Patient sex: M
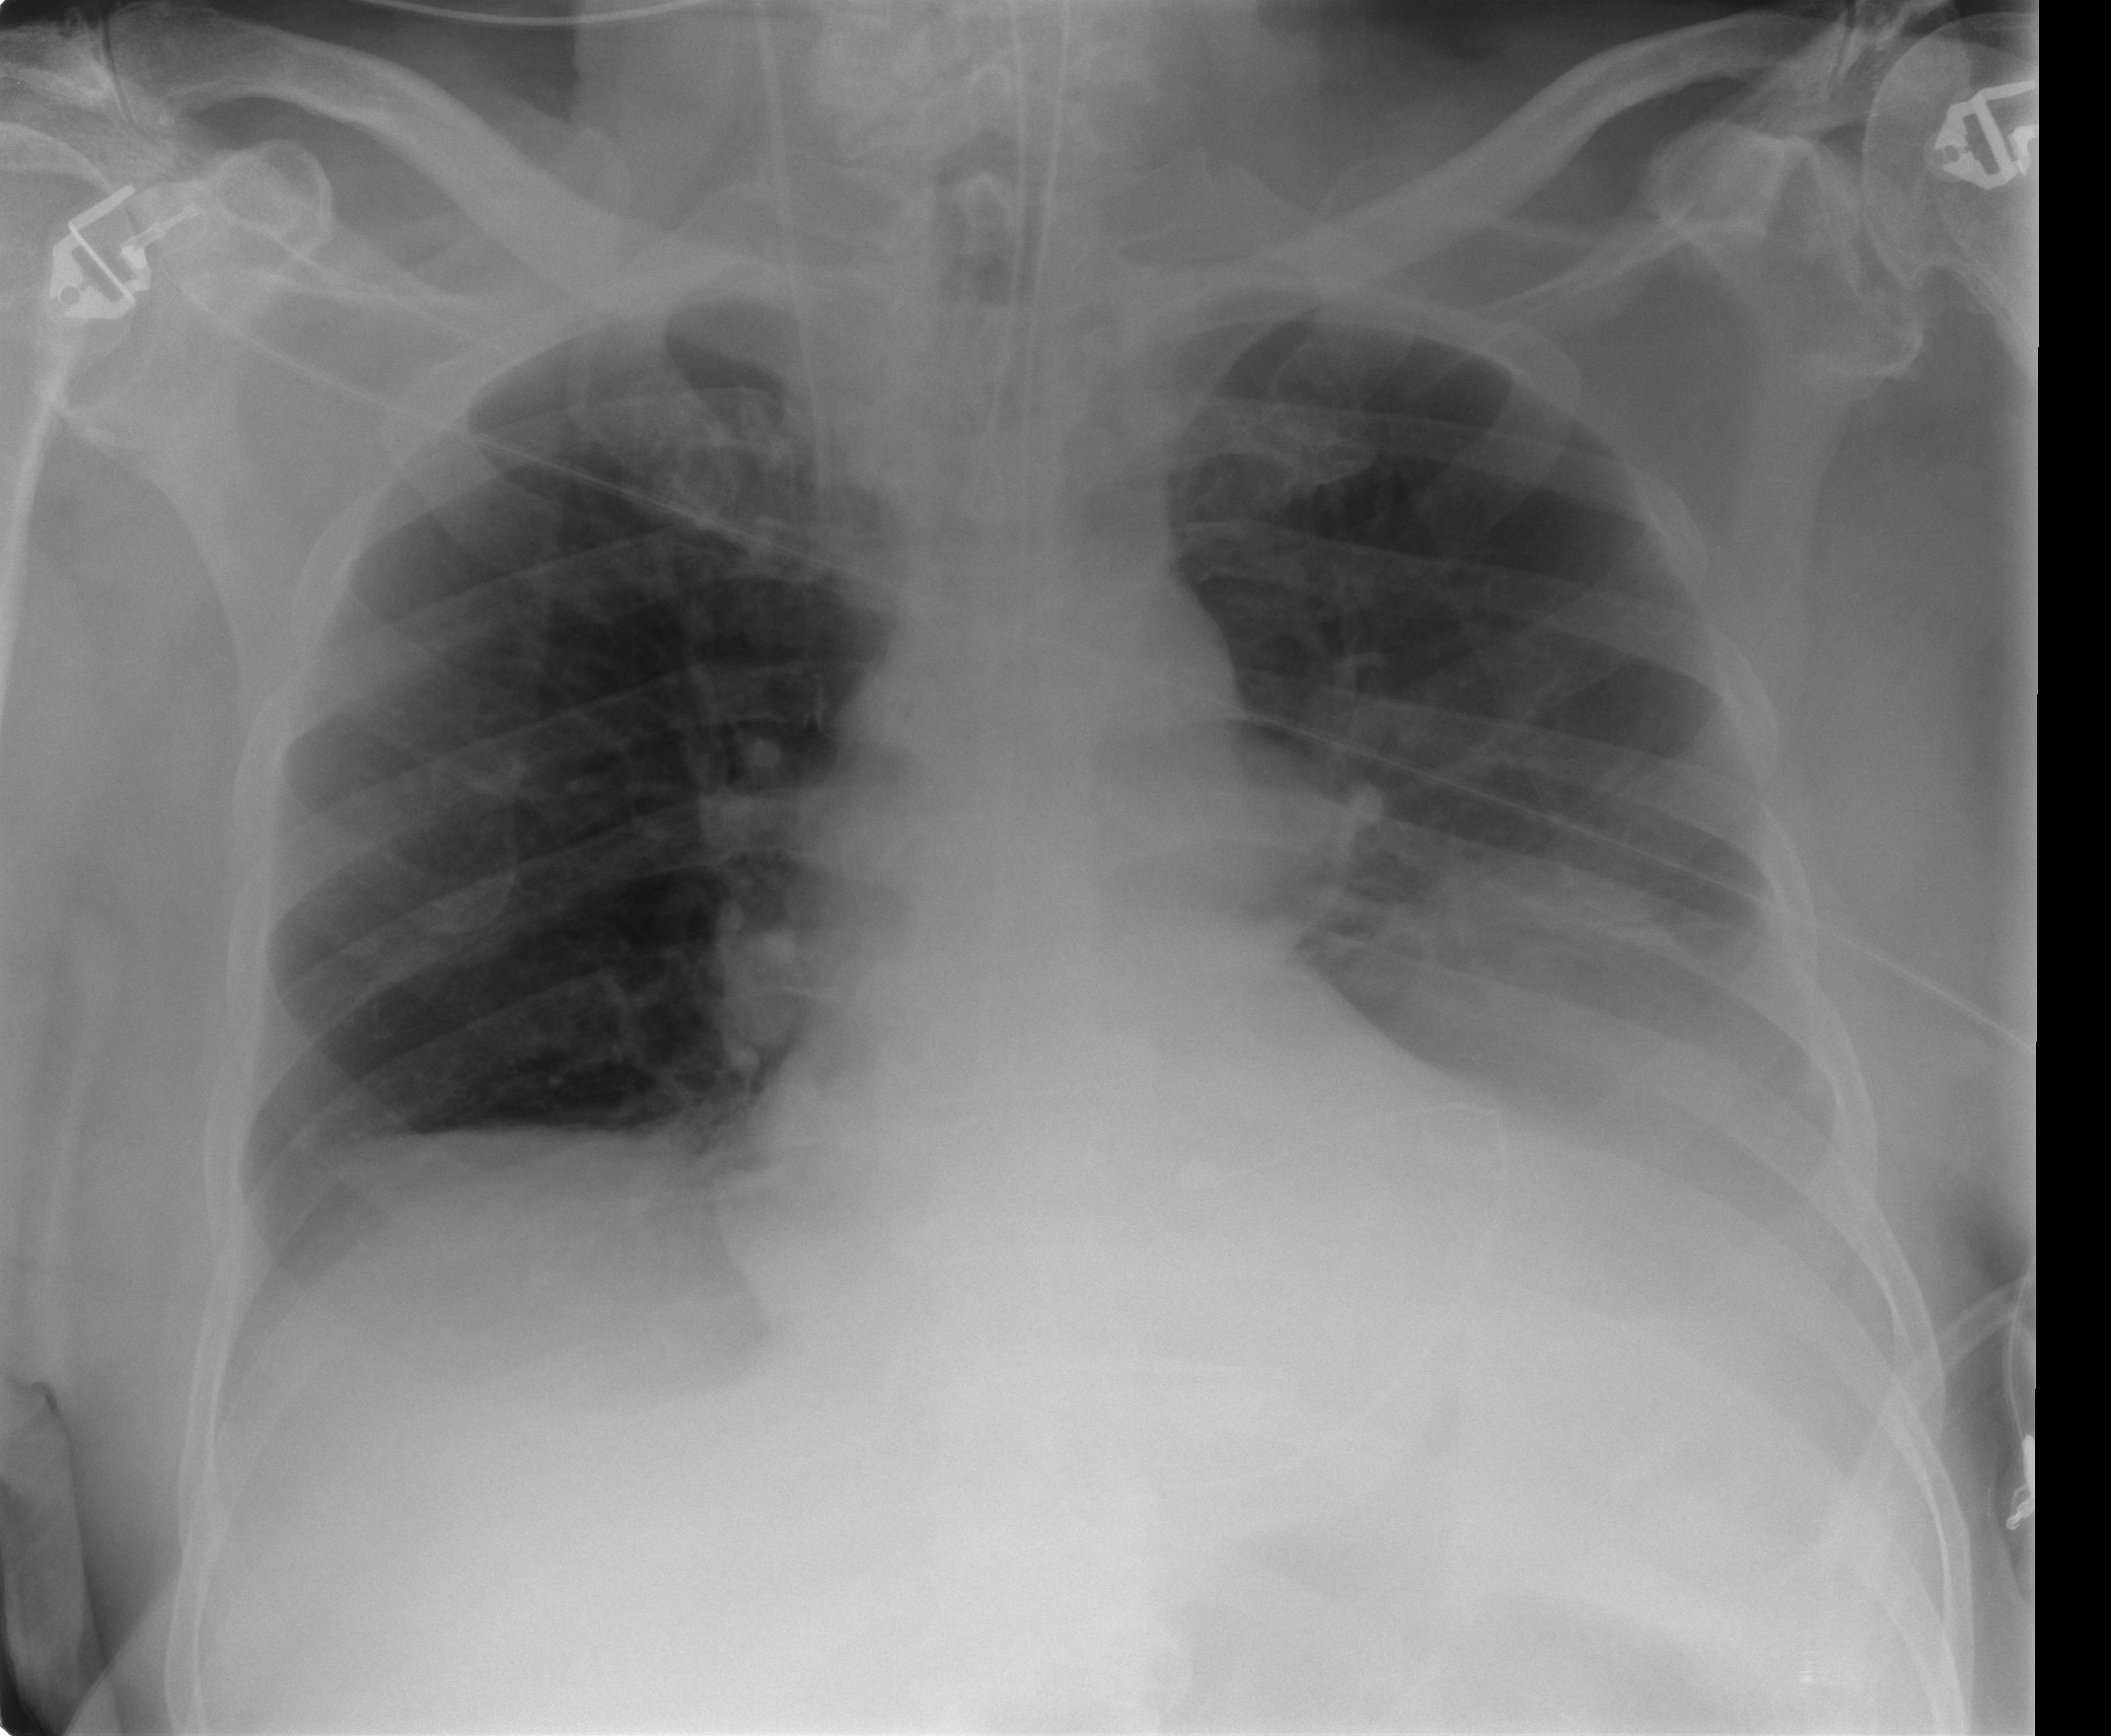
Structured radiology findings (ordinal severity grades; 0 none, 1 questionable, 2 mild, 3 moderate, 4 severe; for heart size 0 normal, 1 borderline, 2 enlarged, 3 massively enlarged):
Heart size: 2
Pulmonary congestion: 0
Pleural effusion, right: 2
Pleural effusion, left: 2
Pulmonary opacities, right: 0
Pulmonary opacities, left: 0
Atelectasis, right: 2
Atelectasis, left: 2